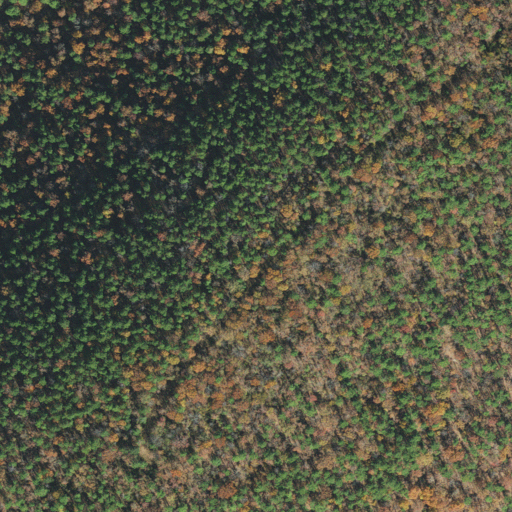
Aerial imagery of mountain in Arkansas named Chop Off Mountain containing evergreen forest, mixed forest, and deciduous forest